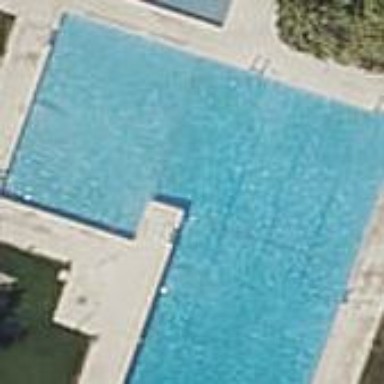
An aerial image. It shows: Swimming pool located in leisure land.